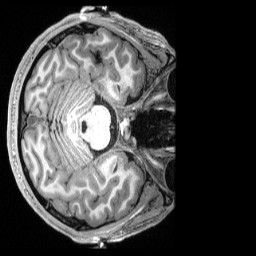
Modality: T1w
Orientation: axial
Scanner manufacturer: siemens
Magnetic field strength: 3 T
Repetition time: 2.5 s
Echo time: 0.00231 s